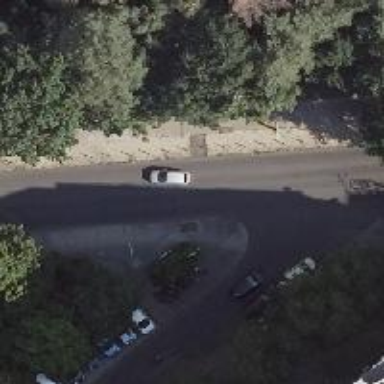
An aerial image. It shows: Unmarked crossing on the road.